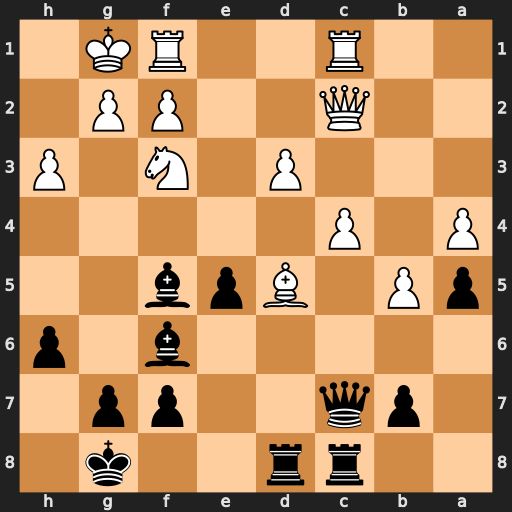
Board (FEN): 2rr2k1/1pq2pp1/5b1p/pP1Bpb2/P1P5/3P1N1P/2Q2PP1/2R2RK1
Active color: b
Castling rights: -
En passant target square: -
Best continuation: Rxd5 cxd5 Qxc2 Rxc2 Rxc2